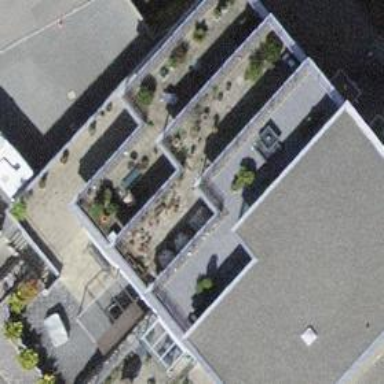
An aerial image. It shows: Image showing building with apartments.